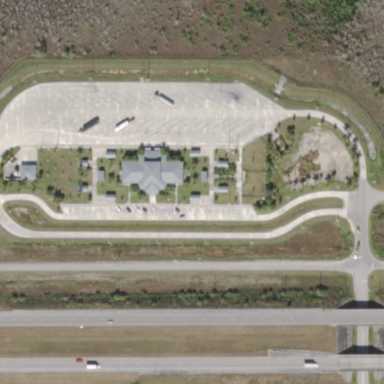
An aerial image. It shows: Rest area along the road.